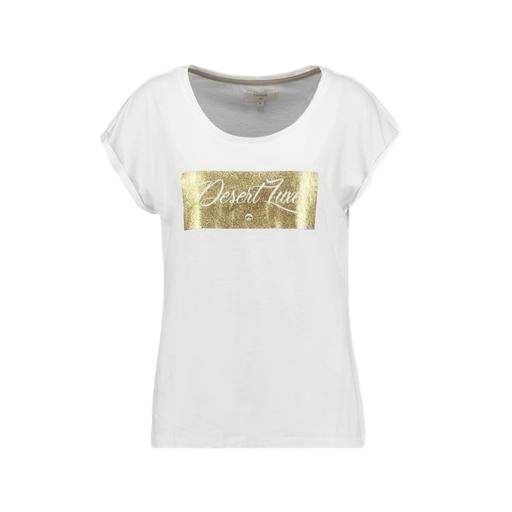
t-shirt twist graphic, white graphic t-shirt only macy, only white t-shirt, white background